Field crop: tomato
Growth stage: 1
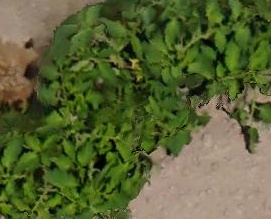
Species: tomato